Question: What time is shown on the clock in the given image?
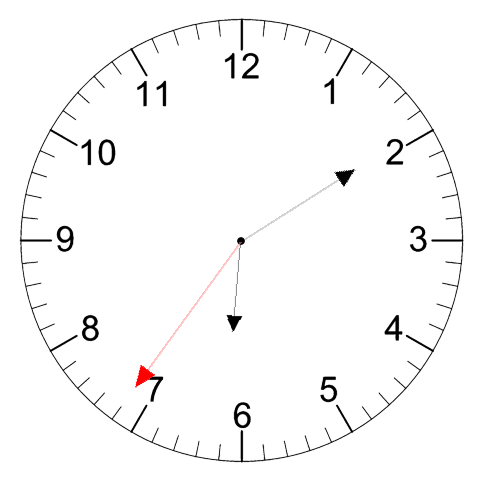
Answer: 06:09:36